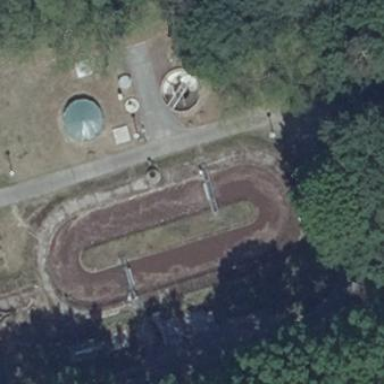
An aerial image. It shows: View of wastewater plant.